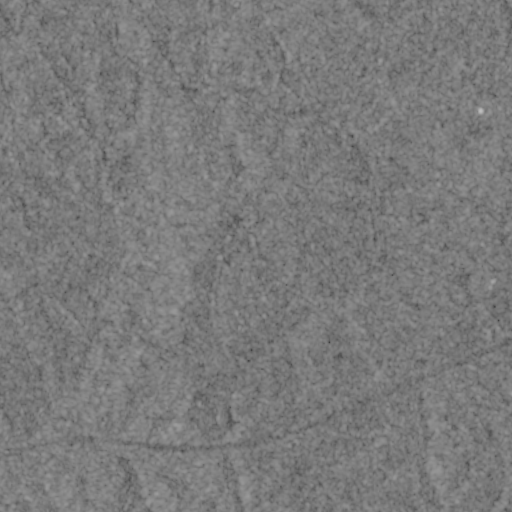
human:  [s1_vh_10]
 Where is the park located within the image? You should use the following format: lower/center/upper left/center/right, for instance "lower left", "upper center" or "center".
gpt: The park is located in the upper left of the image.
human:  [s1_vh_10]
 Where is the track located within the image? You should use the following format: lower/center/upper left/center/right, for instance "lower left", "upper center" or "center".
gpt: There is no track in the image.

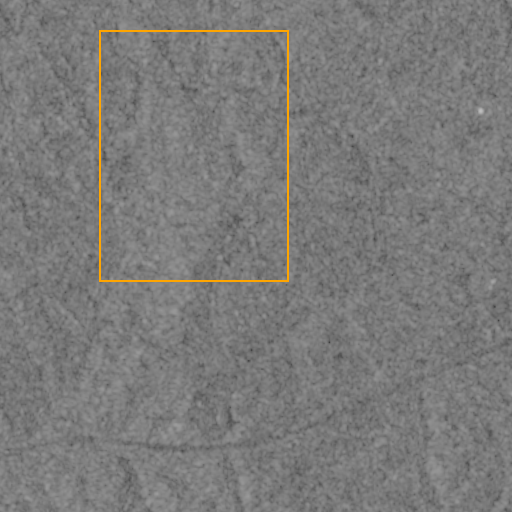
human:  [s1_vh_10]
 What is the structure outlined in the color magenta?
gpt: There is no magenta outline.
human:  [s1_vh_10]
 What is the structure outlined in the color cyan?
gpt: There is no structure outlined in cyan.